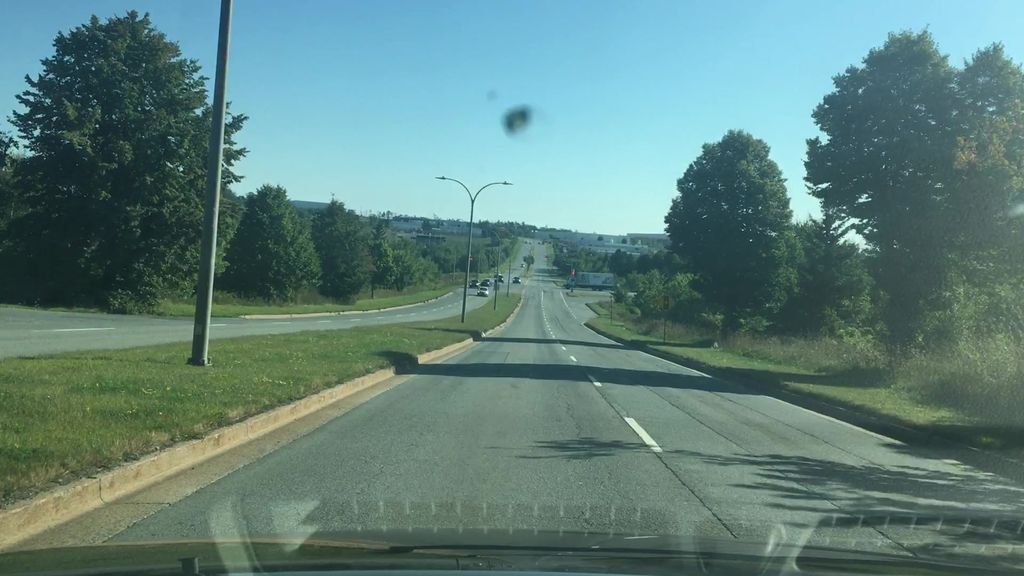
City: halifax